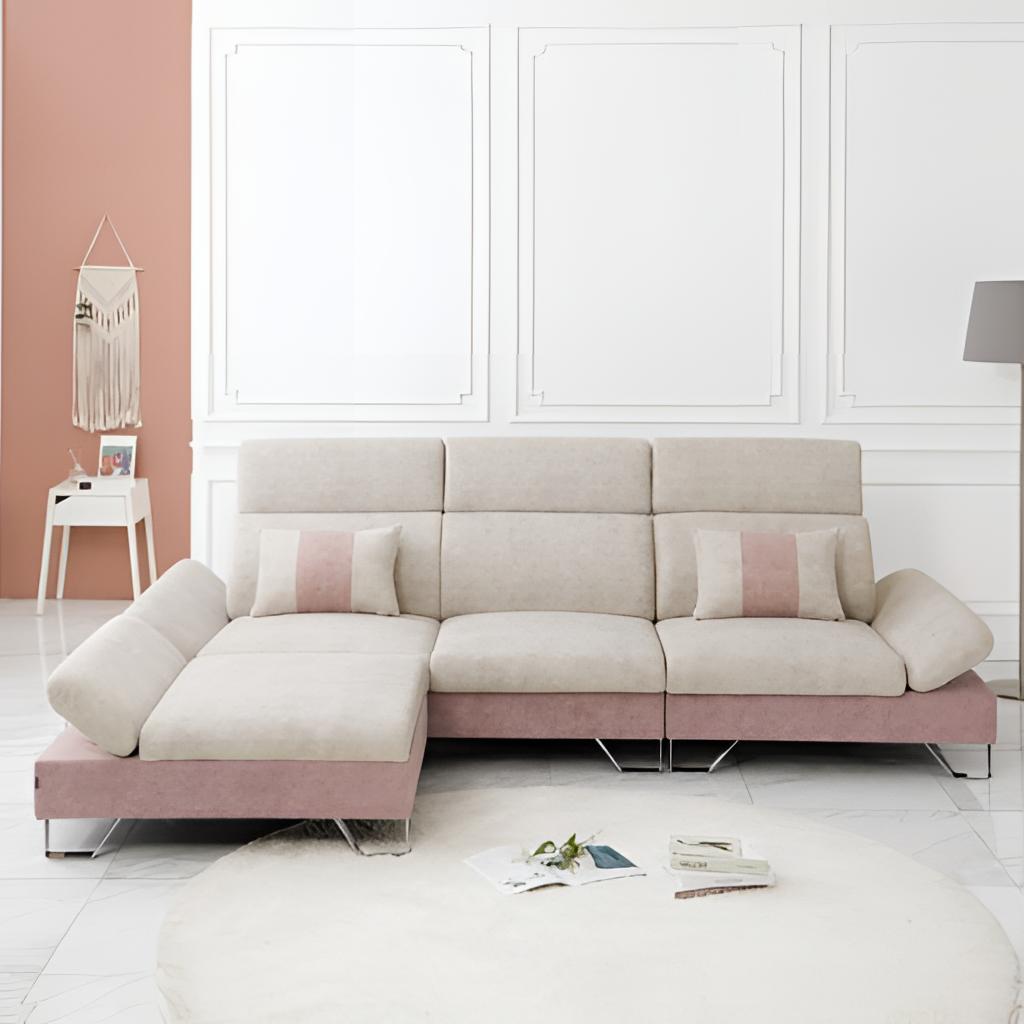
living room, beige fabric sectional sofa, modern, tile flooring, with large square pattern, paint wallpaper, with vertical two tone pattern